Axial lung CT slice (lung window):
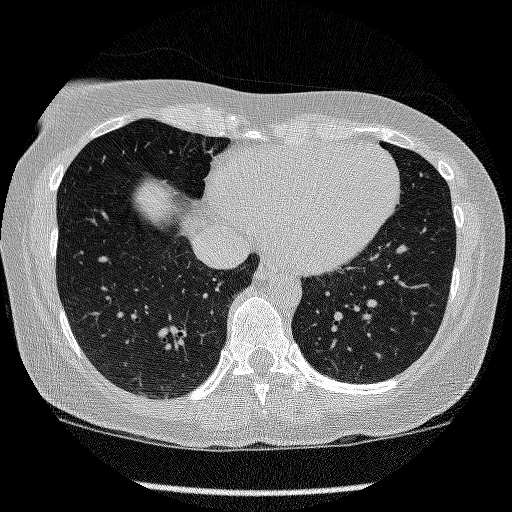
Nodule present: no